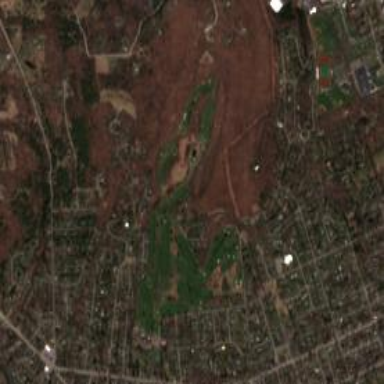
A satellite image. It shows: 18-hole golf course classified as leisure land.